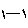
Label: line